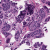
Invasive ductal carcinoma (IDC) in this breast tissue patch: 0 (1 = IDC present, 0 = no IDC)